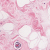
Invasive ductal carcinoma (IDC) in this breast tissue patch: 0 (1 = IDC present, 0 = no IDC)